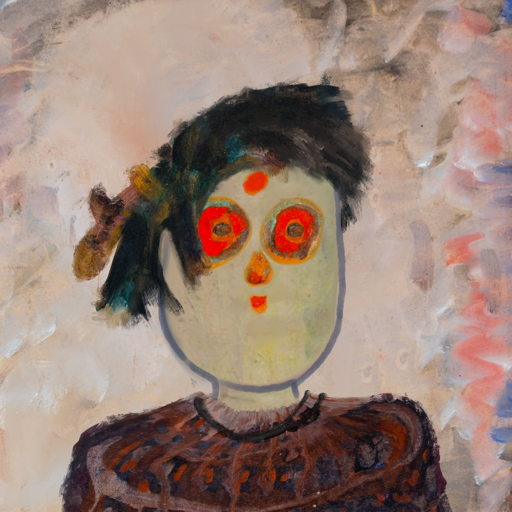
Background: Roy_Bahadur, Head And Neck Front: Hill_Girl, Face Front: Sisters, Bust: Hypocrite, Hair Front: Pipe, Head Accessory: Blank, Second Necklace: Blank, Necklace: Orphan, Baby: Blank